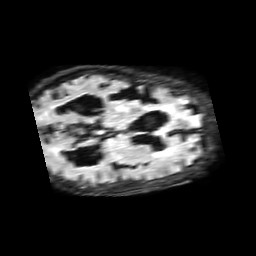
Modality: FLAIR
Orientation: axial
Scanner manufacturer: philips
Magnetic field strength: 1.5 T
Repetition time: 6 s
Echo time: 0.1025 s